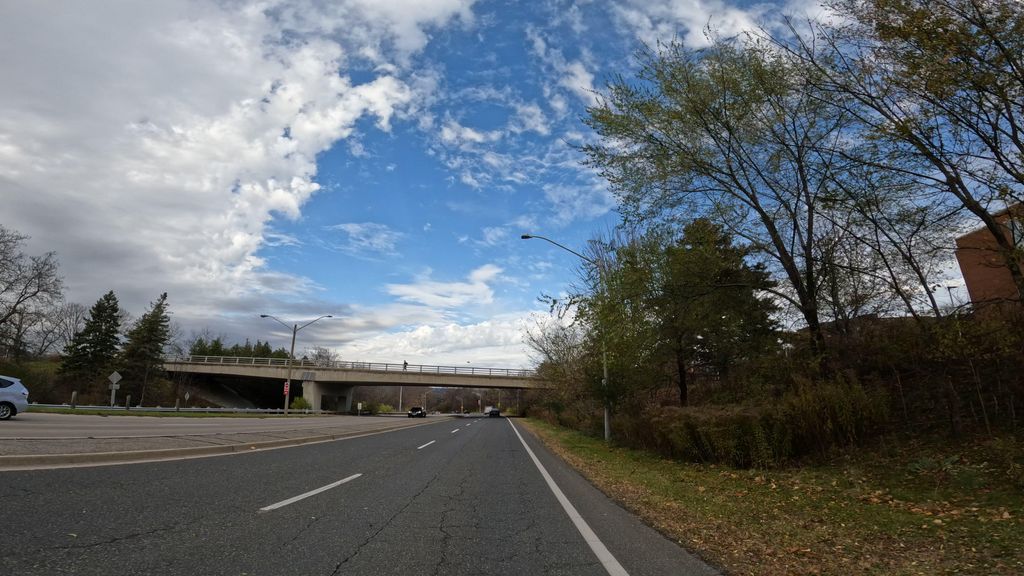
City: hamilton